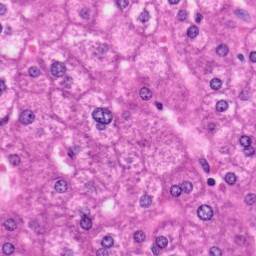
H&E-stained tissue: Liver